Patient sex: F
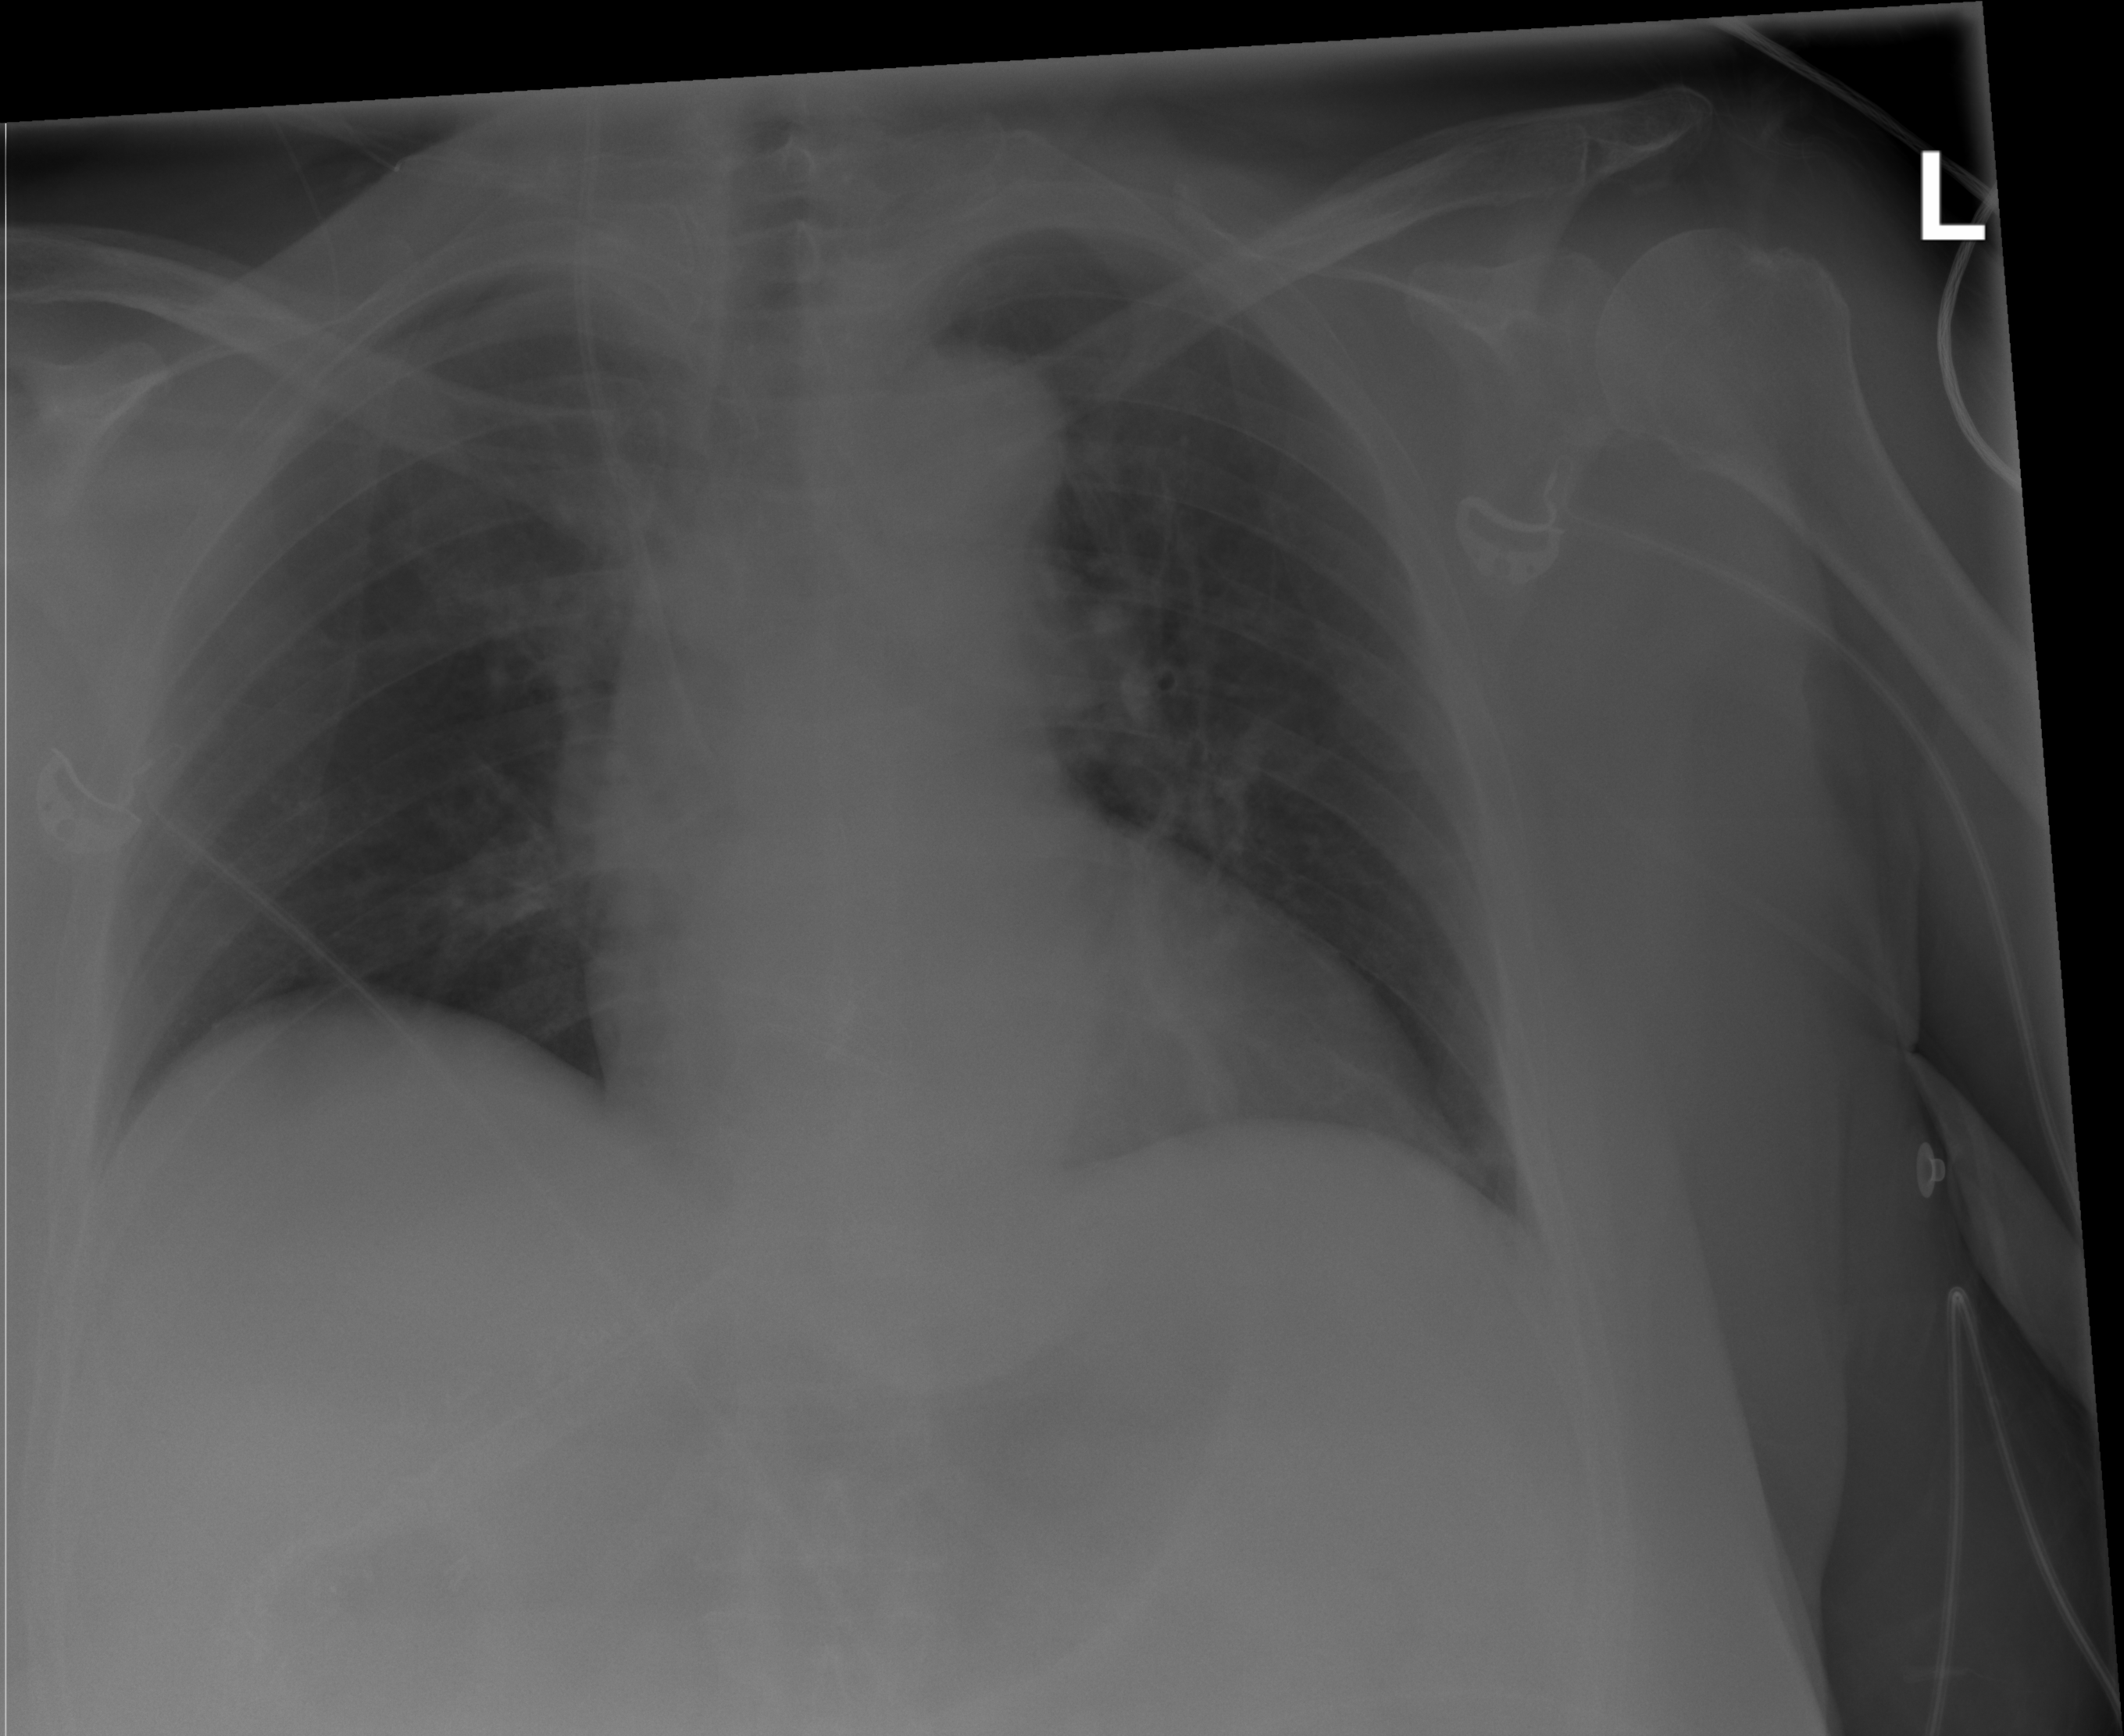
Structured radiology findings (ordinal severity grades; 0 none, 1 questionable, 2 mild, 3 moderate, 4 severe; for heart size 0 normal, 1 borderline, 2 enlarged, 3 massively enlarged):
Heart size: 0
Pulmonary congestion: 0
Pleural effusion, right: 0
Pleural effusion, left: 0
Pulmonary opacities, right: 0
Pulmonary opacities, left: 0
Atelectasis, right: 0
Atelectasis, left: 2